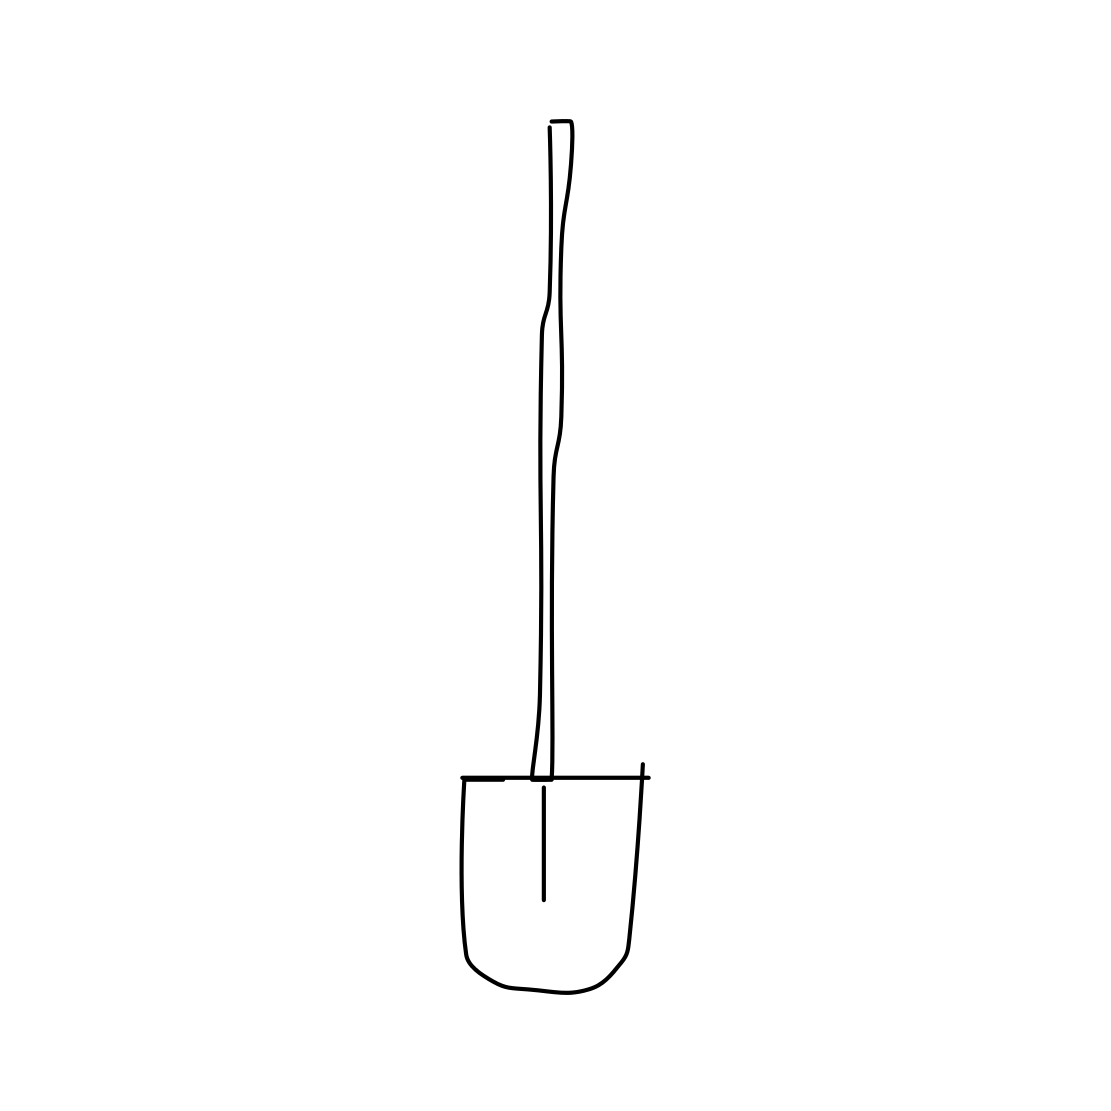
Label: shovel